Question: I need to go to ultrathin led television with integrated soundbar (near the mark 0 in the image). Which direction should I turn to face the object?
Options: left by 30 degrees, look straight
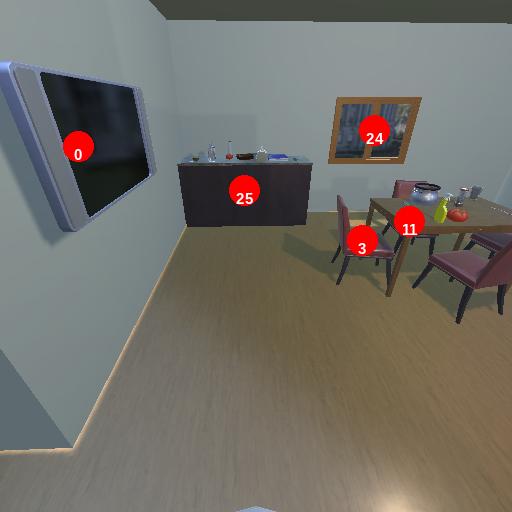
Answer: left by 30 degrees